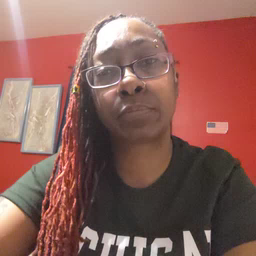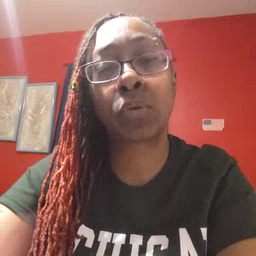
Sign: drop